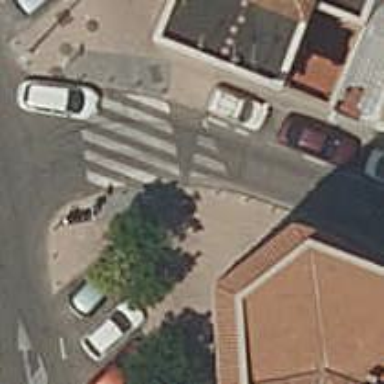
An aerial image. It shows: Uncontrolled road crossing with markings.